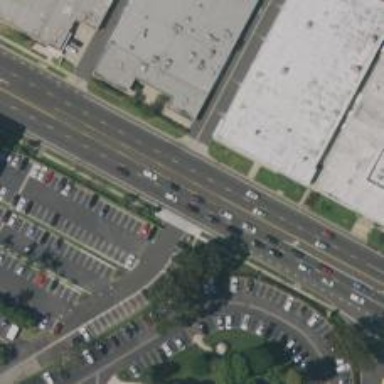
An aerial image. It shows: Secondary road with asphalt surface and sidewalk on the left.